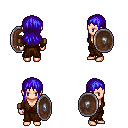
a pixel art fantasy rpg character, female body template, human, light skin, brown robe, white pants, blue unkempt hairstyle, leather bracers, shield, four views (front, back, left, right), 2x2 character sprite sheet, small pixel art, hard edges, no anti-aliasing